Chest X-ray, AP view. Patient: 80 years old, sex F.
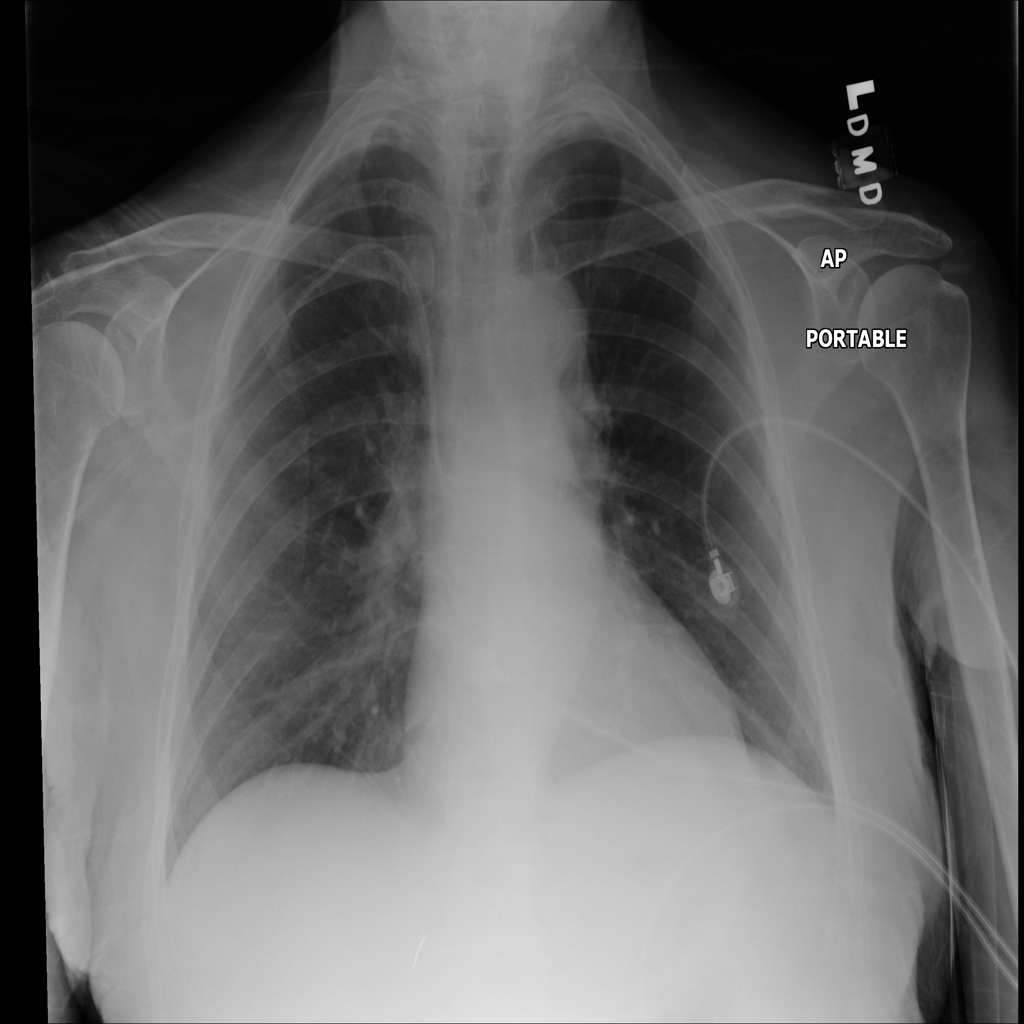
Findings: No Finding